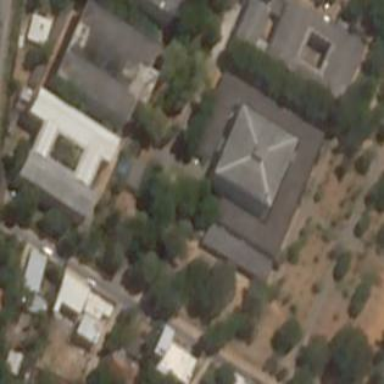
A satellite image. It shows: University building.